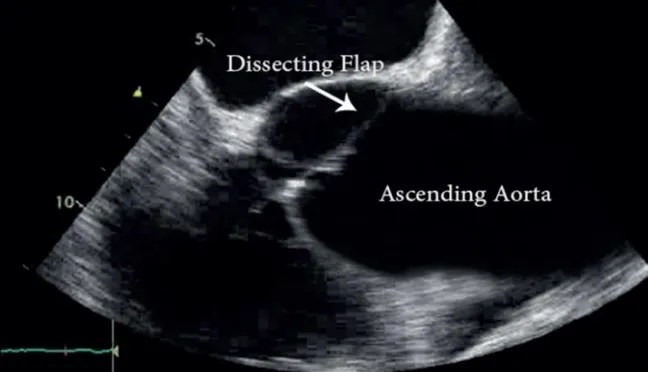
Transesophageal echocardiography in the mid-esophageal view, showing a linear dissection flap in the non-coronary sinus of Valsalva.
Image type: radiology (ultrasound)